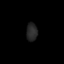
Tissue: skin
Cell type: Others
Senescence score: 0.2338
Nuclear area (px): 192
Mean DAPI intensity: 39.125